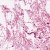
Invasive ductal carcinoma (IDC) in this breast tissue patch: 0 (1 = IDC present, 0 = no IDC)